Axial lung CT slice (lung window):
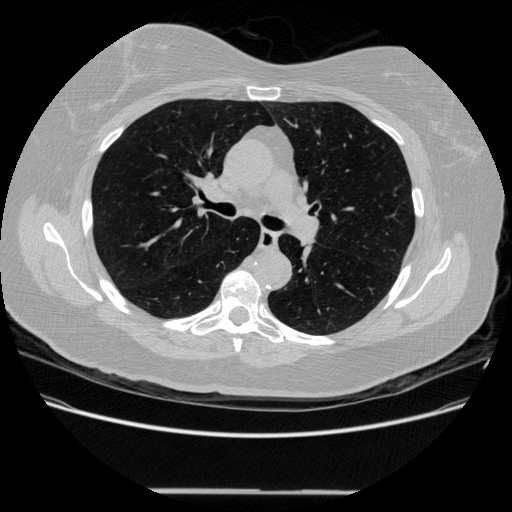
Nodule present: no